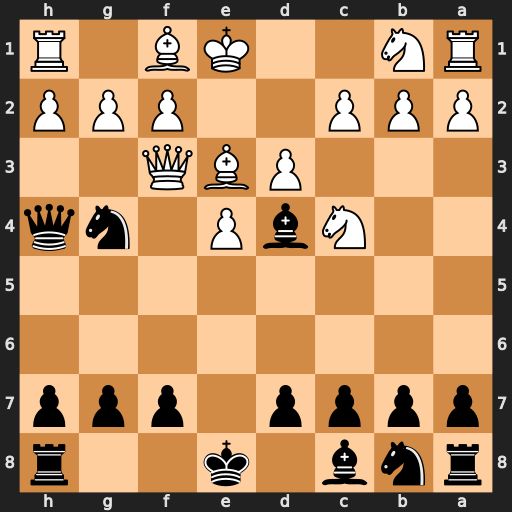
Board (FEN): rnb1k2r/pppp1ppp/8/8/2NbP1nq/3PBQ2/PPP2PPP/RN2KB1R
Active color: b
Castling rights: KQkq
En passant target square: -
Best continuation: Nxe3 Nxe3 Bxb2